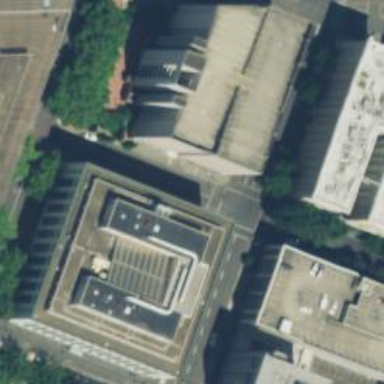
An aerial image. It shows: Government office.